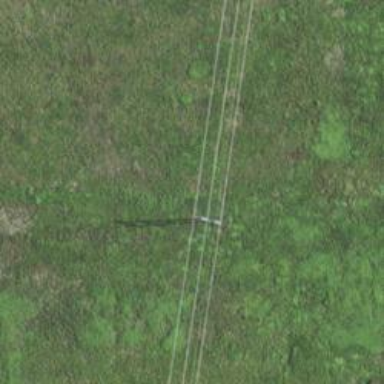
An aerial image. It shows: H-frame designed tower for power lines.